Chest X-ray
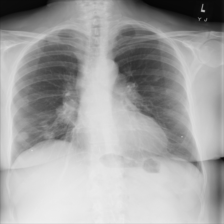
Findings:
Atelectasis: negative
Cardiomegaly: negative
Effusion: negative
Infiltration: negative
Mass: negative
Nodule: negative
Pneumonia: negative
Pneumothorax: negative
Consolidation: negative
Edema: negative
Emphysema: negative
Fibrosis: negative
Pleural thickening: negative
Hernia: negative